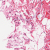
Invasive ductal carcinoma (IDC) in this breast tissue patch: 0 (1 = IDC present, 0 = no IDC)